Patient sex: F
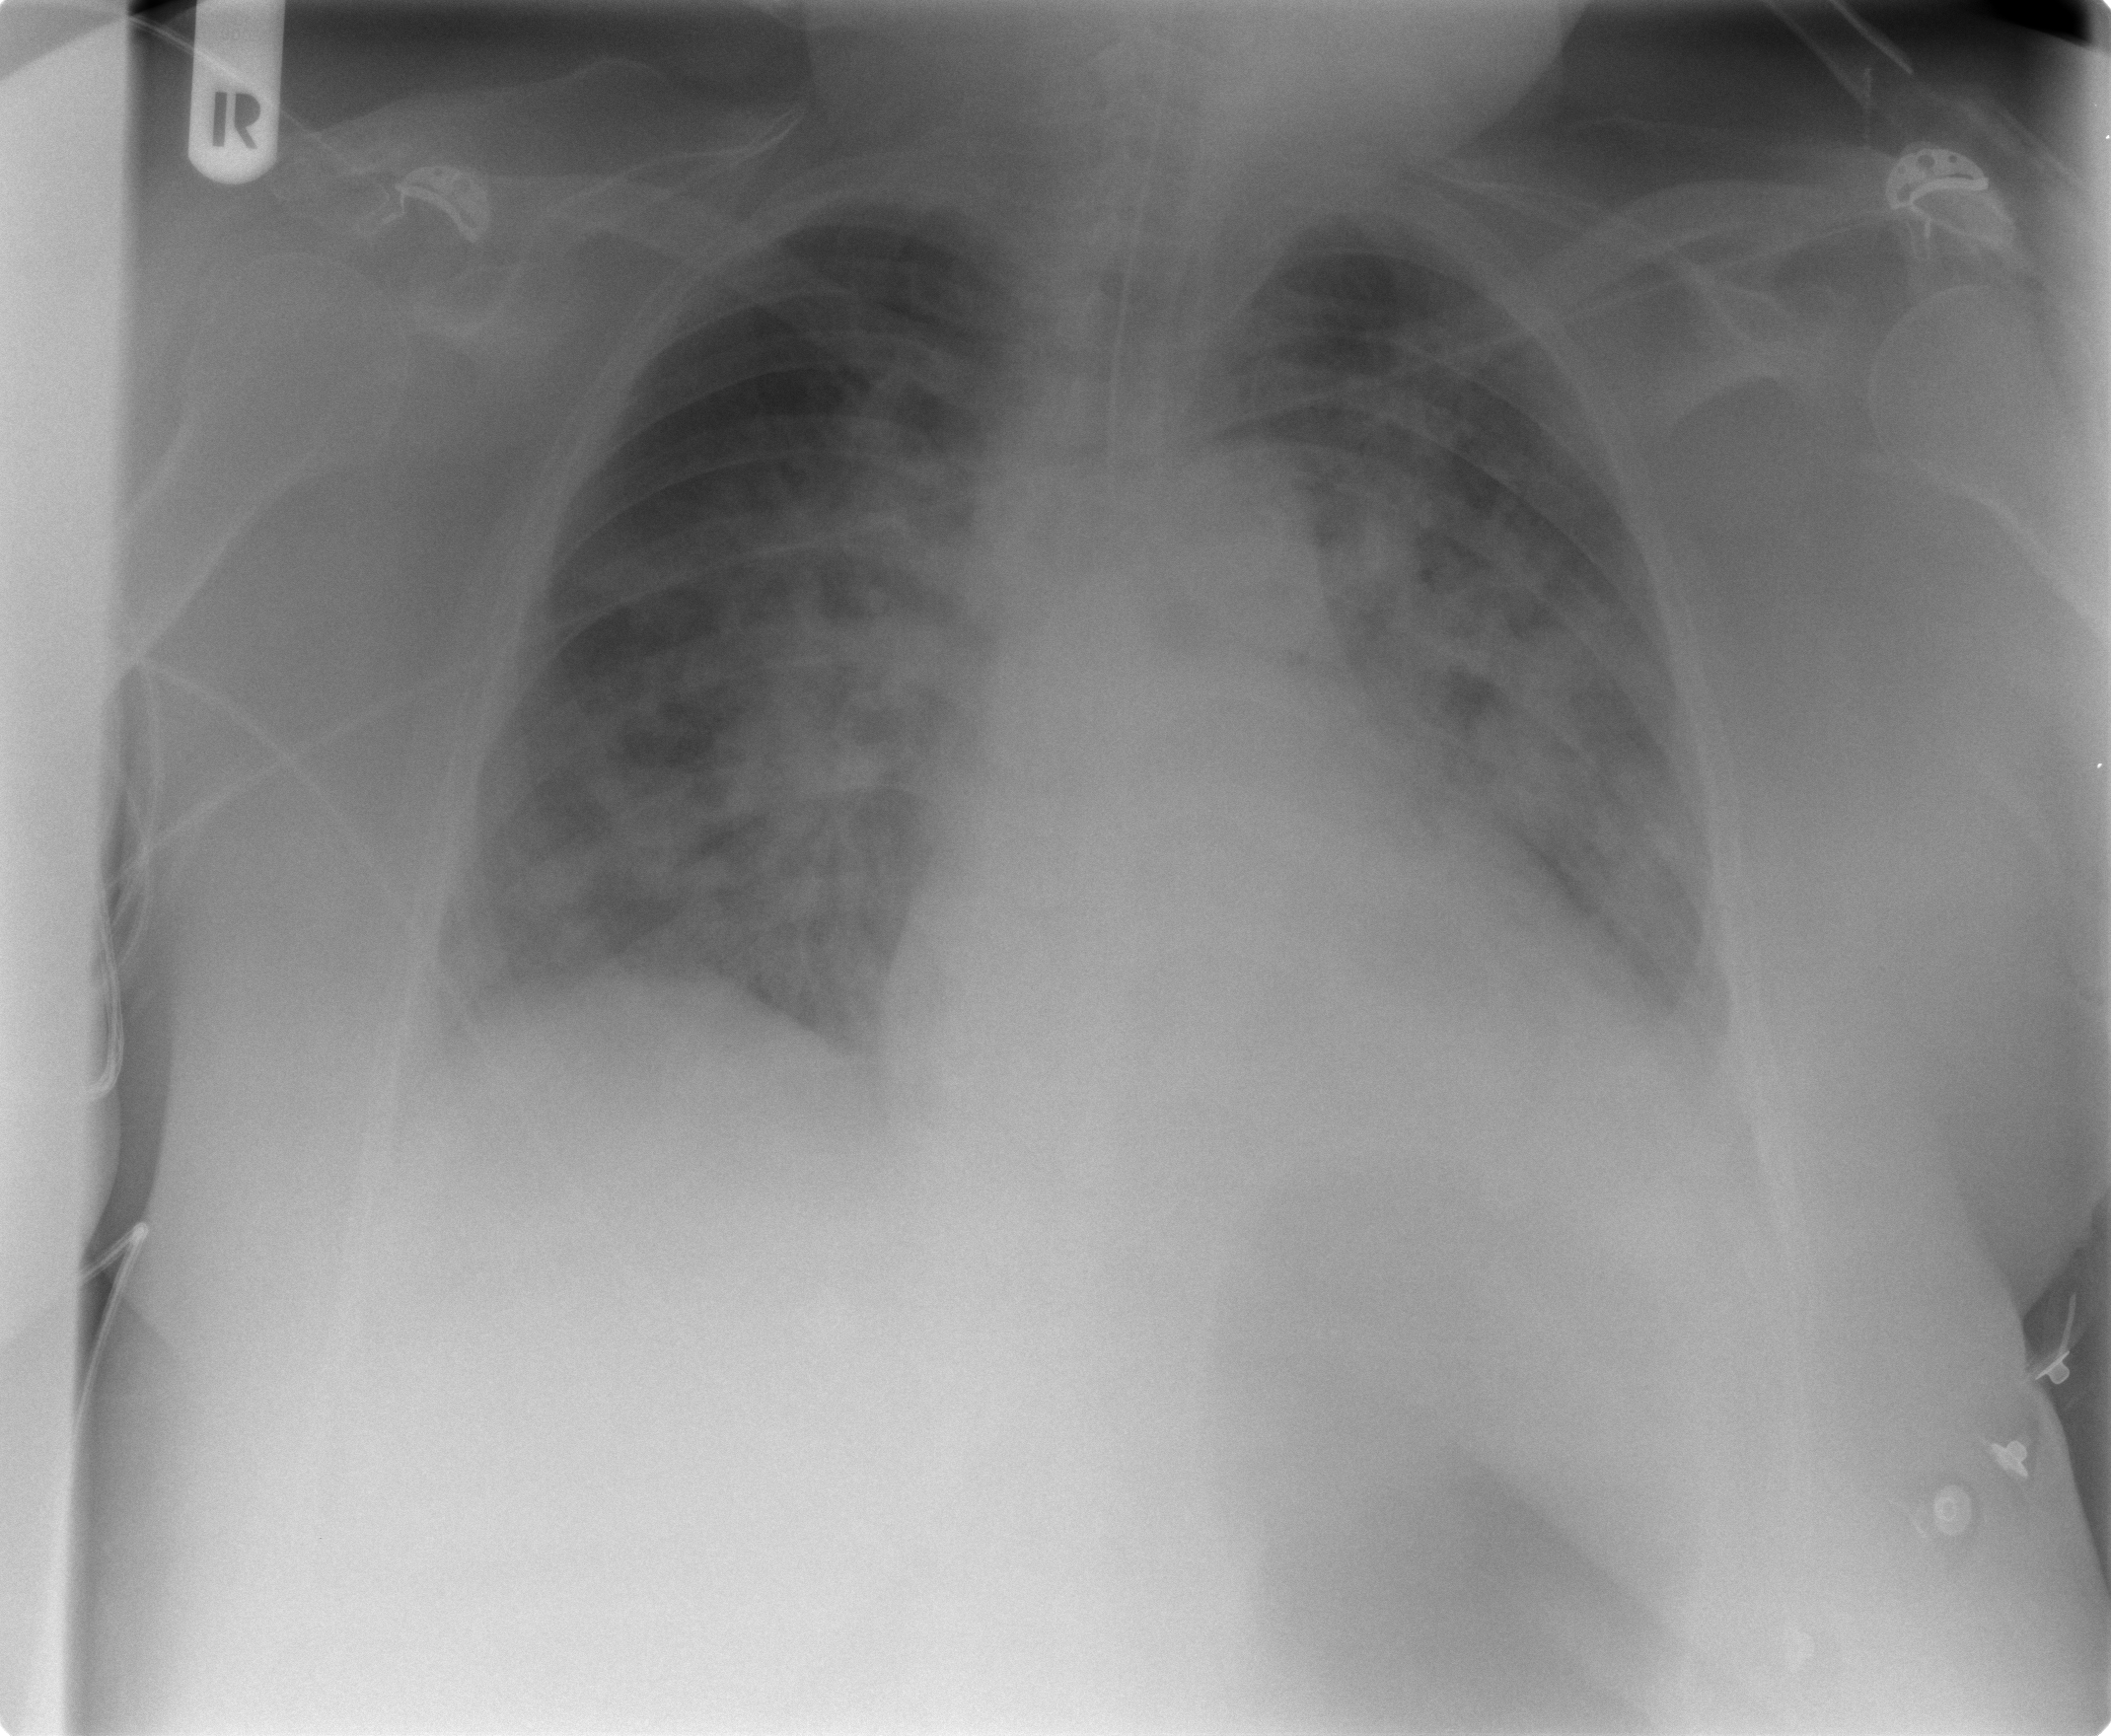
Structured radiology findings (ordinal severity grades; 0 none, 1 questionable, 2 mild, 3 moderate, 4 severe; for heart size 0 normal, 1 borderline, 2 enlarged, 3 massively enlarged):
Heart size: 1
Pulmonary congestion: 3
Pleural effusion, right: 1
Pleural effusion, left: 1
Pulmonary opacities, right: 0
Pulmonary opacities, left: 0
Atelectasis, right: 1
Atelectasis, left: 1